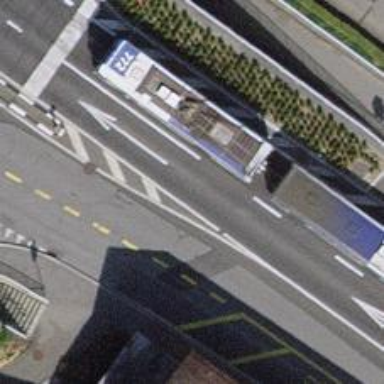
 which is classified as primary highway."